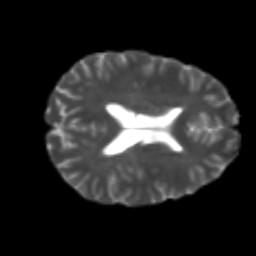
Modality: T2w
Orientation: axial
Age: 23
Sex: male
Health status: healthy
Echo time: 0.074 s